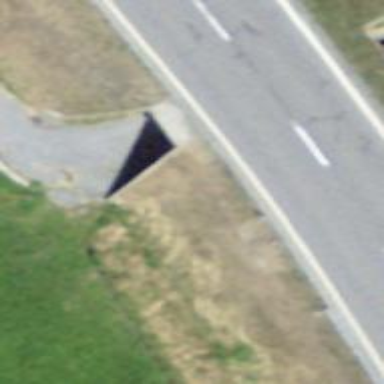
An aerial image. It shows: Residential road with tunnel.